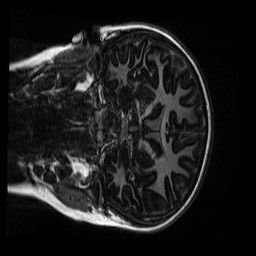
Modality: MP2RAGE
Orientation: coronal
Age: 9
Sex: female
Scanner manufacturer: siemens
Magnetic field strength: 3 T
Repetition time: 4 s
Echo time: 0.00303 s